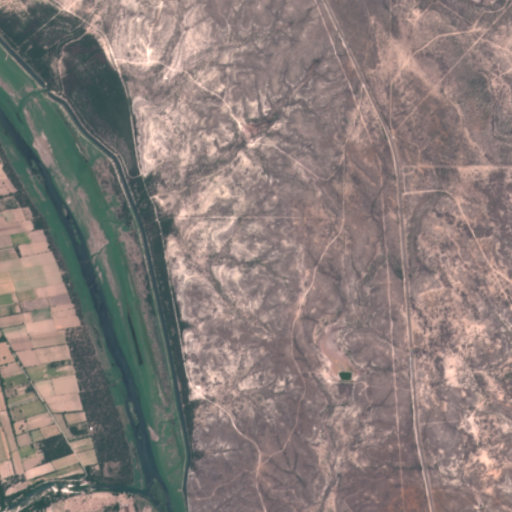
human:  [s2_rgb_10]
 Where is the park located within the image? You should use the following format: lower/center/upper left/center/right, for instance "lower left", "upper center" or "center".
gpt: There is no park in the image.